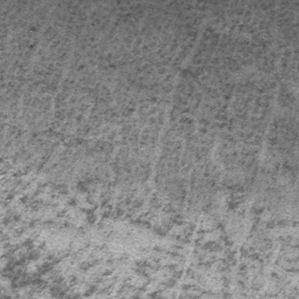
Label: frost